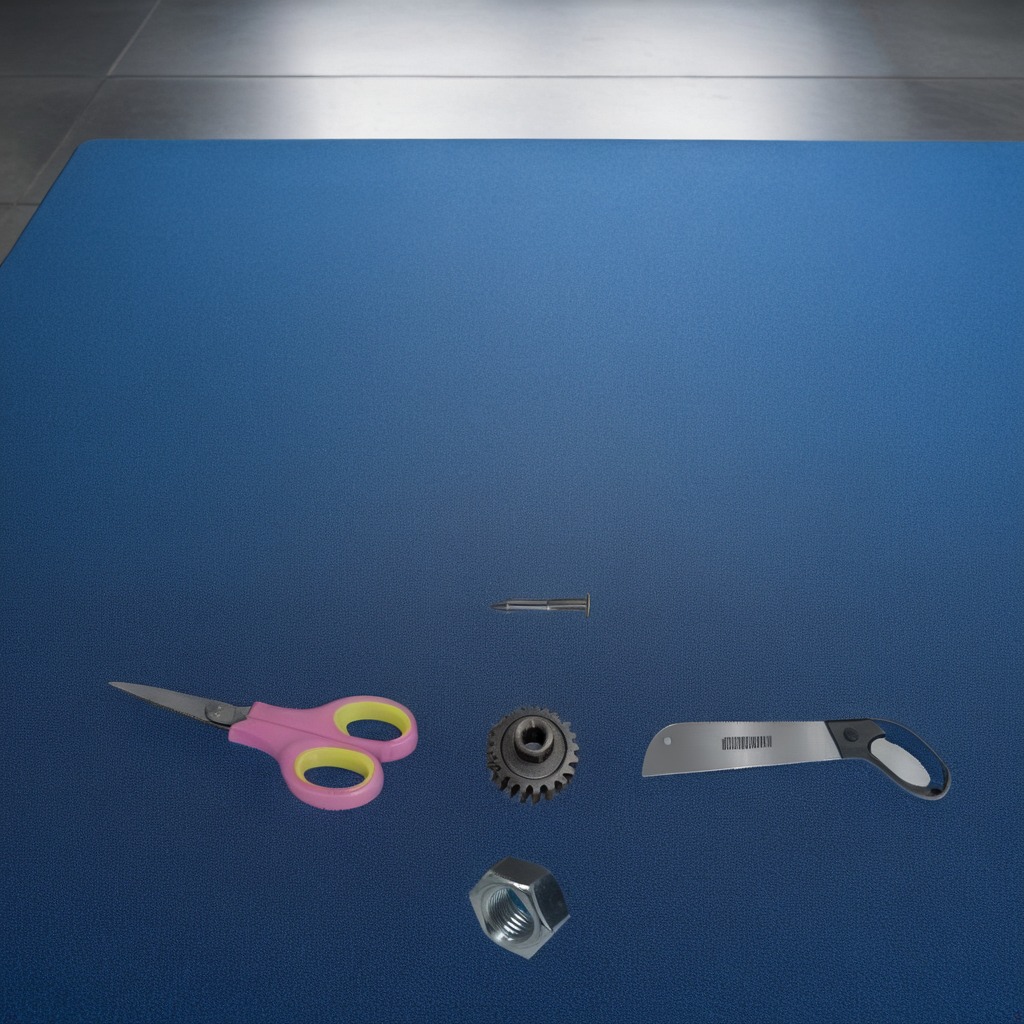
A steel gear with teeth, an iron nail, a handheld metal saw, a metal nut, and a pair of scissors are lying on the clean granite tabletop.